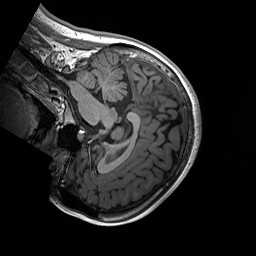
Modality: T1w
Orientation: sagittal
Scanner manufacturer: siemens
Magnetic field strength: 3 T
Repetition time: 2.2 s
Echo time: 0.00244 s